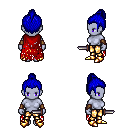
a pixel art fantasy rpg character, female body template, dark elf, purple skin, red tattered cape, gold greaves, blue short topknot hairstyle, leather bracers, gold boots, dagger, four views (front, back, left, right), 2x2 character sprite sheet, small pixel art, hard edges, no anti-aliasing